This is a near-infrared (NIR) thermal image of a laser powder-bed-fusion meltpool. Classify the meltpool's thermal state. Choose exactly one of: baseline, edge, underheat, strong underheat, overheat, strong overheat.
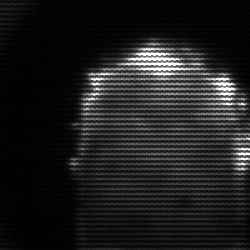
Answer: baseline